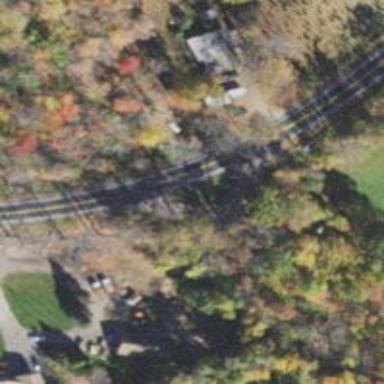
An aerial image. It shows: Road with stop sign.